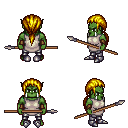
a pixel art fantasy rpg character, male body template, orc, green skin, white tunic, metal pants, blonde ponytail hairstyle, cloth bracers, metal boots, spear, four views (front, back, left, right), 2x2 character sprite sheet, small pixel art, hard edges, no anti-aliasing